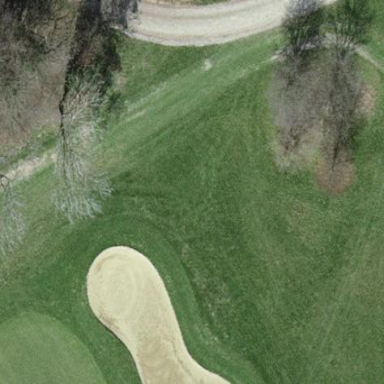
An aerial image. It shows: Grassy area with golf cart path running through it.